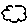
Label: cloud